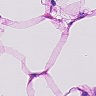
Metastatic tissue present: no